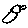
Label: bird